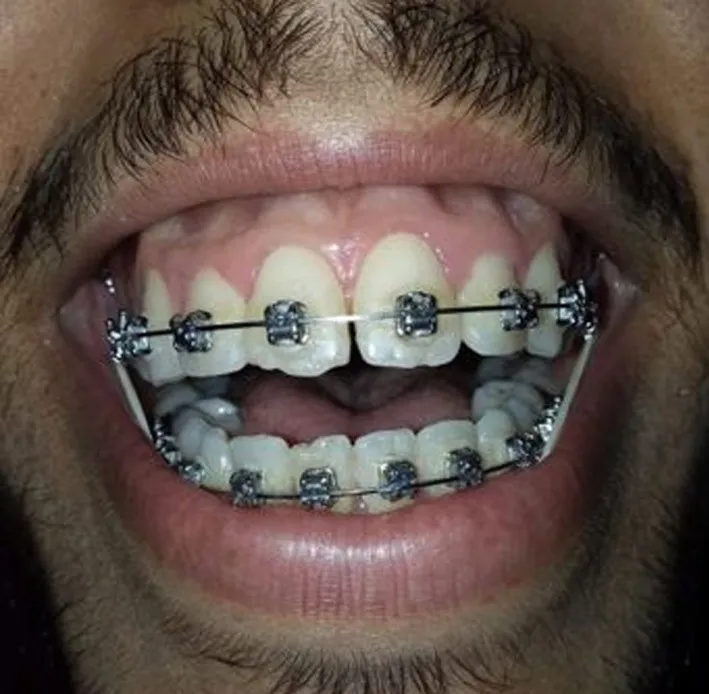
excessive gingival display preoperatively.
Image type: medical_photograph (oral_photograph)